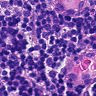
Metastatic tissue present: no